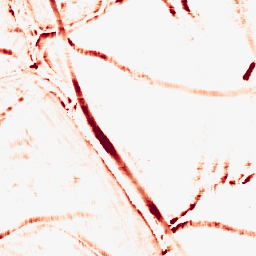
Category: morphological
Decomposition family: morphological_rect
Decomposition parameters: operation: opening
width: 10
height: 10
Upsampling method: sinc_blackman
Upsampling parameters: scale: 2
kernel_size: 4
Upsampling scale: 2